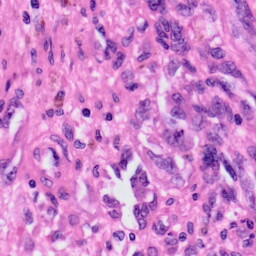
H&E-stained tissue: Skin